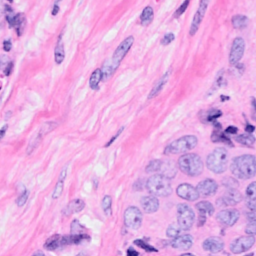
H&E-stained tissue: Breast